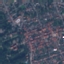
Land use / land cover class: Residential